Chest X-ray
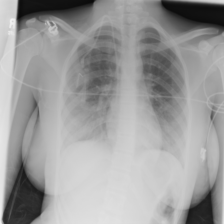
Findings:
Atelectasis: negative
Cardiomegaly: negative
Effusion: negative
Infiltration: negative
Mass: negative
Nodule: negative
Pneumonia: negative
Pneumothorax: negative
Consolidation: negative
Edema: negative
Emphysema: negative
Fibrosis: negative
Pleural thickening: negative
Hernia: negative